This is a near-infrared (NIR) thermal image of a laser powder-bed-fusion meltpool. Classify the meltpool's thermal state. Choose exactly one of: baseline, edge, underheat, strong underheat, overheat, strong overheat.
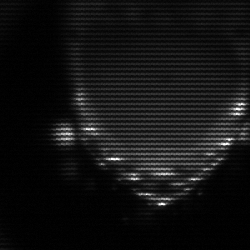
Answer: edge